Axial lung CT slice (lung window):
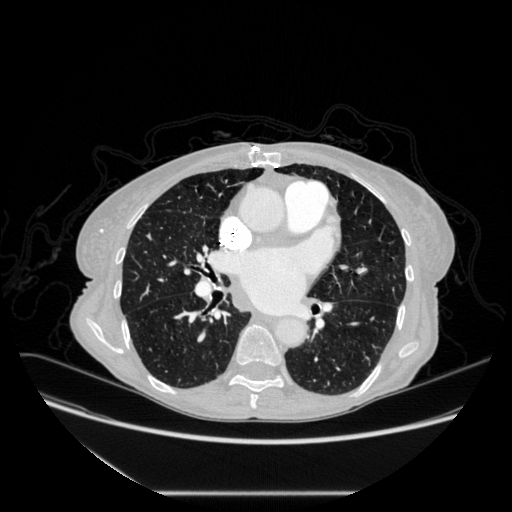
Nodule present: no